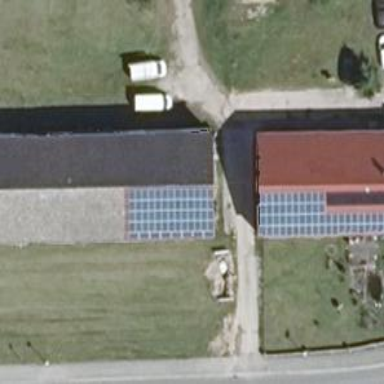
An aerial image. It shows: Solar photovoltaic panel generator producing electricity as small installation.